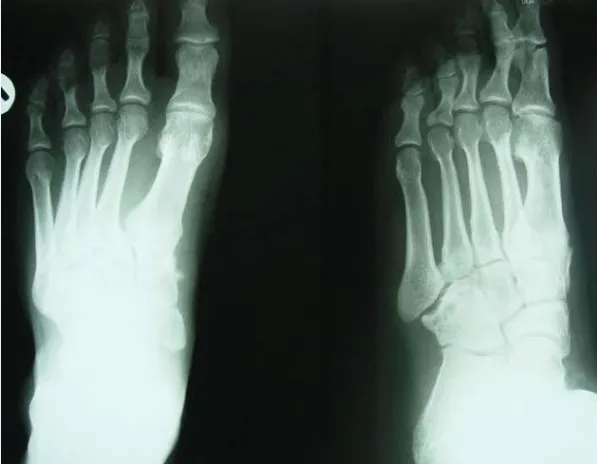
One and half years after the initial trauma, early evidence of DJD has appeared in the Lisfranc joints, especially the cuboid-fifth metatarsal joint.
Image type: radiology (x_ray)